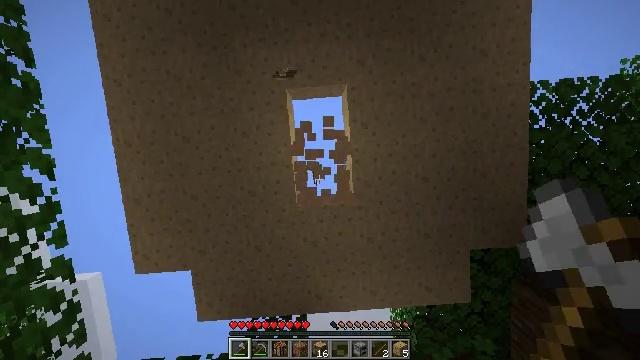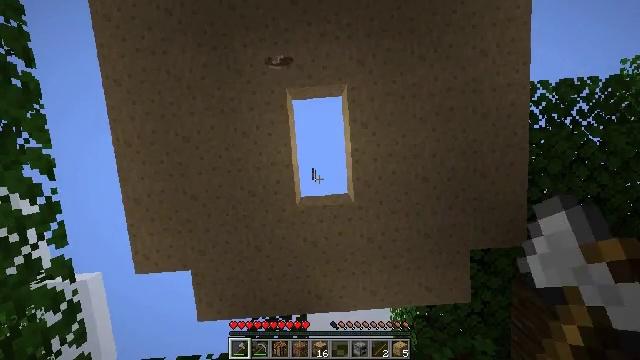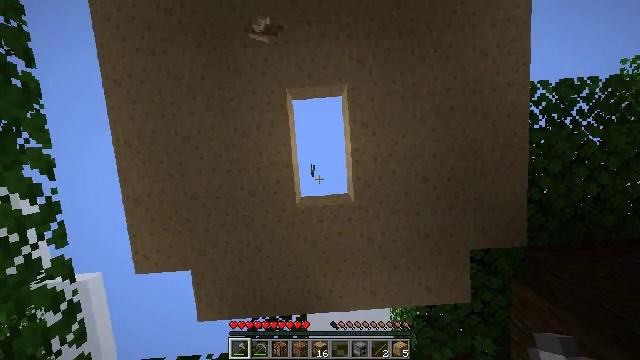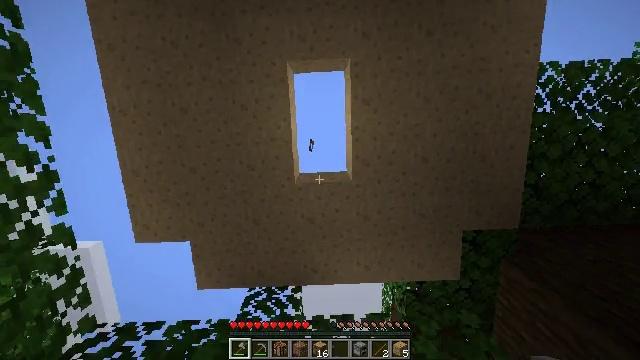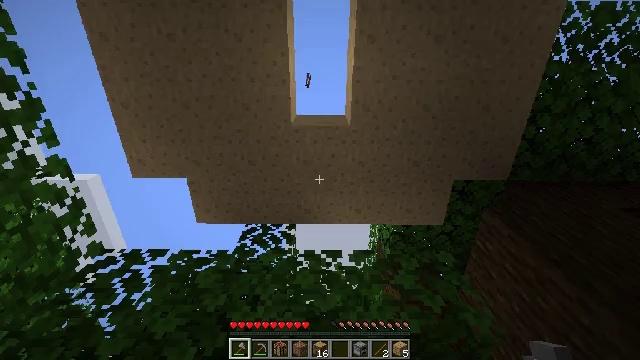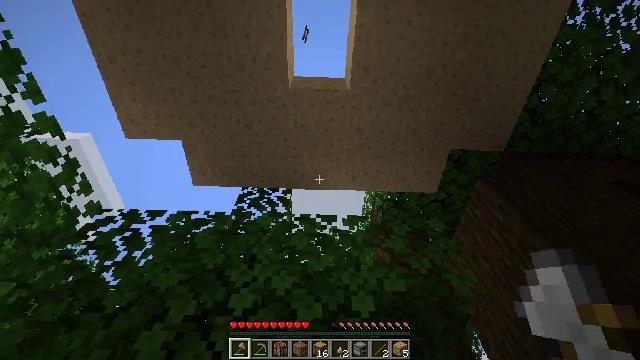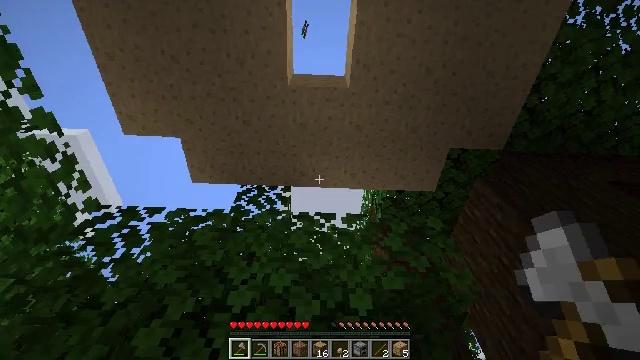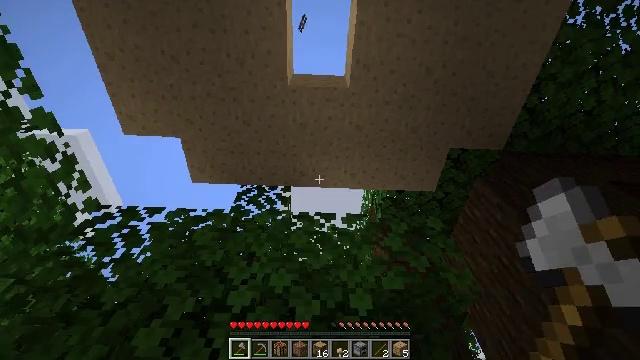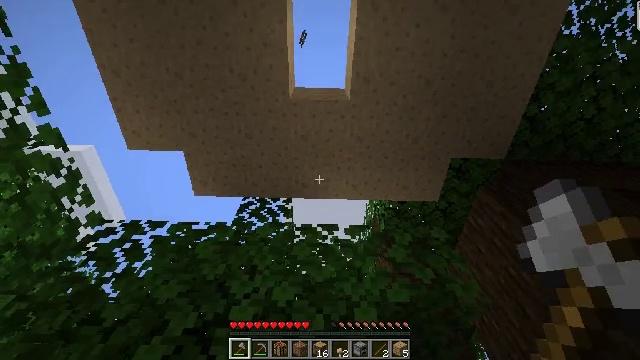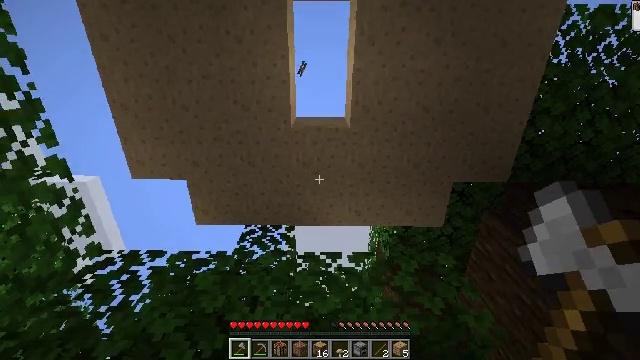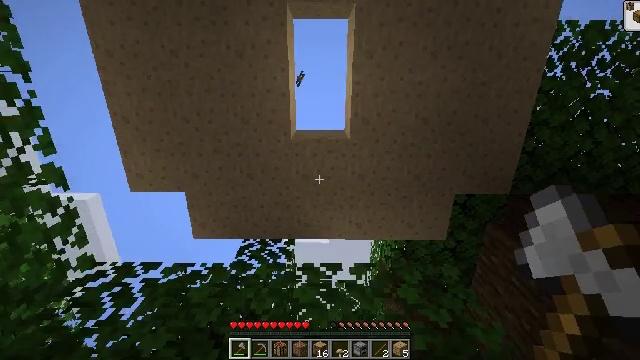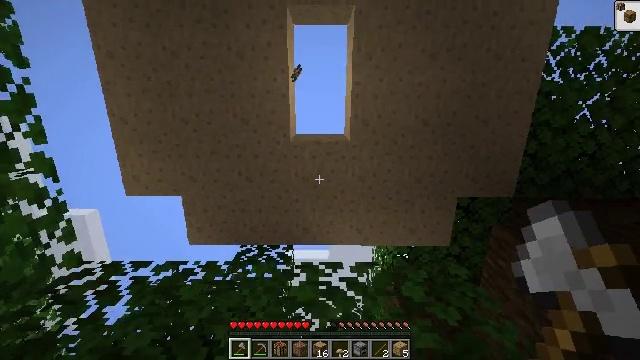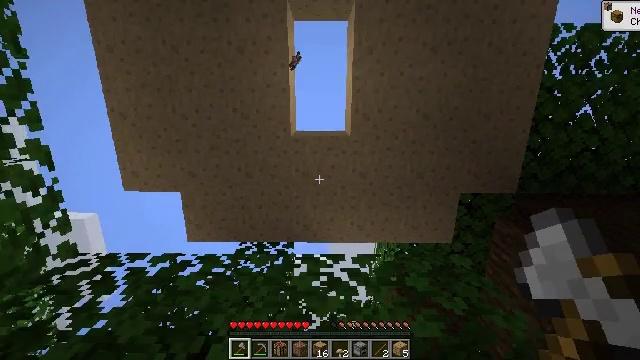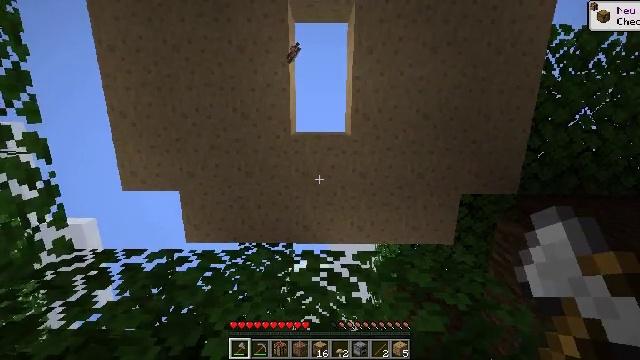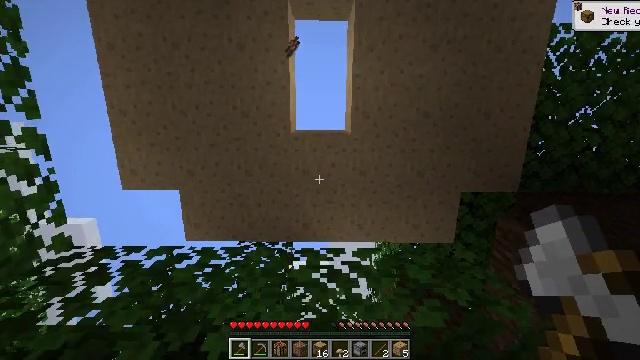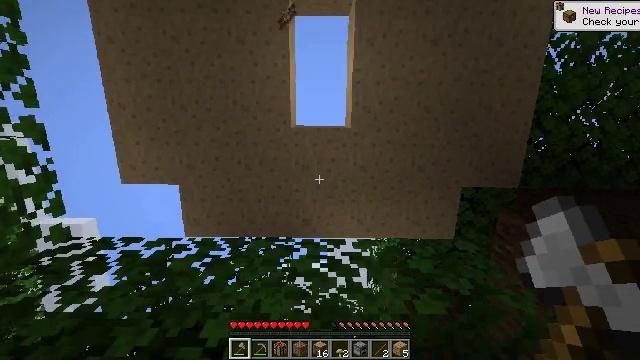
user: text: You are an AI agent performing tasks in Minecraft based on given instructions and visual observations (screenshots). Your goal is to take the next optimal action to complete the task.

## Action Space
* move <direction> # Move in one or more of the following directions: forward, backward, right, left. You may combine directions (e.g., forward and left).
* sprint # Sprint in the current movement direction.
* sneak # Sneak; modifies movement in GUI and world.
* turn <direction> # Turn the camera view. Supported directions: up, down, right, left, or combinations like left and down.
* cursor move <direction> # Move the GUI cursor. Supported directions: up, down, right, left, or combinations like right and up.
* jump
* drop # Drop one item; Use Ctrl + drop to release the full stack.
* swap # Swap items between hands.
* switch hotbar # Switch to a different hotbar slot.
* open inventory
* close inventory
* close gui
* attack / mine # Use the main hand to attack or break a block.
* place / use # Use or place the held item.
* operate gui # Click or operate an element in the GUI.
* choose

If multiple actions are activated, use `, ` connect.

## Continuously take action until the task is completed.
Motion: motion action
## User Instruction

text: Destroy the brown mushroom block for resources.
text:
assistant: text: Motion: attack / mine
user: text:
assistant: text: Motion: attack / mine
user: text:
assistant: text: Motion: turn right and down, attack / mine
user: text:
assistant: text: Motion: turn right and down, attack / mine
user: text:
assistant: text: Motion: turn right and down, attack / mine
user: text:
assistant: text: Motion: attack / mine
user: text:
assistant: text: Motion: attack / mine
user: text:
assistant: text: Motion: turn up, attack / mine
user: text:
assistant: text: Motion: move forward, turn left and up, attack / mine
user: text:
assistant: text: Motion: move forward, turn up, attack / mine
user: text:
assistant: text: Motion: move forward, turn up, attack / mine
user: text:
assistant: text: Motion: move forward, turn up, attack / mine
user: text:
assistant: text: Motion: turn up, attack / mine
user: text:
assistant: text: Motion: attack / mine
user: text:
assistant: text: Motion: attack / mine
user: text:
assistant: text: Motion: attack / mine
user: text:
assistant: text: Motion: turn up, attack / mine
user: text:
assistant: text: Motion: turn up, attack / mine
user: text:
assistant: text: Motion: turn up, attack / mine
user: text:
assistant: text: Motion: attack / mine
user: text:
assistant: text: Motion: attack / mine
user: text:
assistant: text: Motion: attack / mine
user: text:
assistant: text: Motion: attack / mine, jump
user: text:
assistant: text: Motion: attack / mine, jump
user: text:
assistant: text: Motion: attack / mine, jump
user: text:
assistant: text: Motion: attack / mine, jump
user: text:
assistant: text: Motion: attack / mine, jump
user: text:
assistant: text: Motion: attack / mine, jump
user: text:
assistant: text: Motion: attack / mine, jump
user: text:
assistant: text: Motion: attack / mine, jump